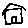
Label: house